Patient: sex M, age 57
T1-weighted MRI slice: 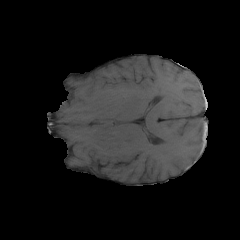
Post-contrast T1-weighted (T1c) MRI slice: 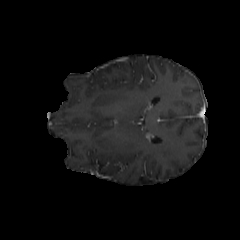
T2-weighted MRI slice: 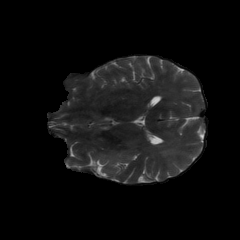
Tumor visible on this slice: yes
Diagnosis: Glioblastoma, IDH-wildtype
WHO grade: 4